Question: I moved my ModX website from localhost to a development server.
I updated the paths in my config files it seems to be doing fine, the frontend is working properly.
Only issue, when trying to load the manager at <URL>
This request returns a 401 Unauthorized error and I have no idea why.

The logs aren't helpful at all:
Modx doesn't log any error, so I am guessing that means the error comes from Apache.
Apache error.log is empty, access.log only tells:
'''
[11/Feb/2014:21:41:10 -0800] "GET /connectors/lang.js.php?ctx=mgr&topic=topmenu,file,resource,welcome,configcheck&action= HTTP/1.1" 401 391 "http://dev.noculture.asia/manager/" "Mozilla/5.0 (X11; Linux i686) AppleWebKit/537.36 (KHTML, like Gecko) Ubuntu Chromium/32.0.1700.102 Chrome/32.0.1700.102 Safari/537.36"
'''
Any suggestion how to fix this?
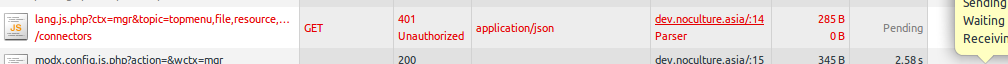
Answer: I realized that a 401 error is related to authentication.
I deleted the cookie for this domain, which destroyed my session. I was asked to login again, and now the manager is working properly.